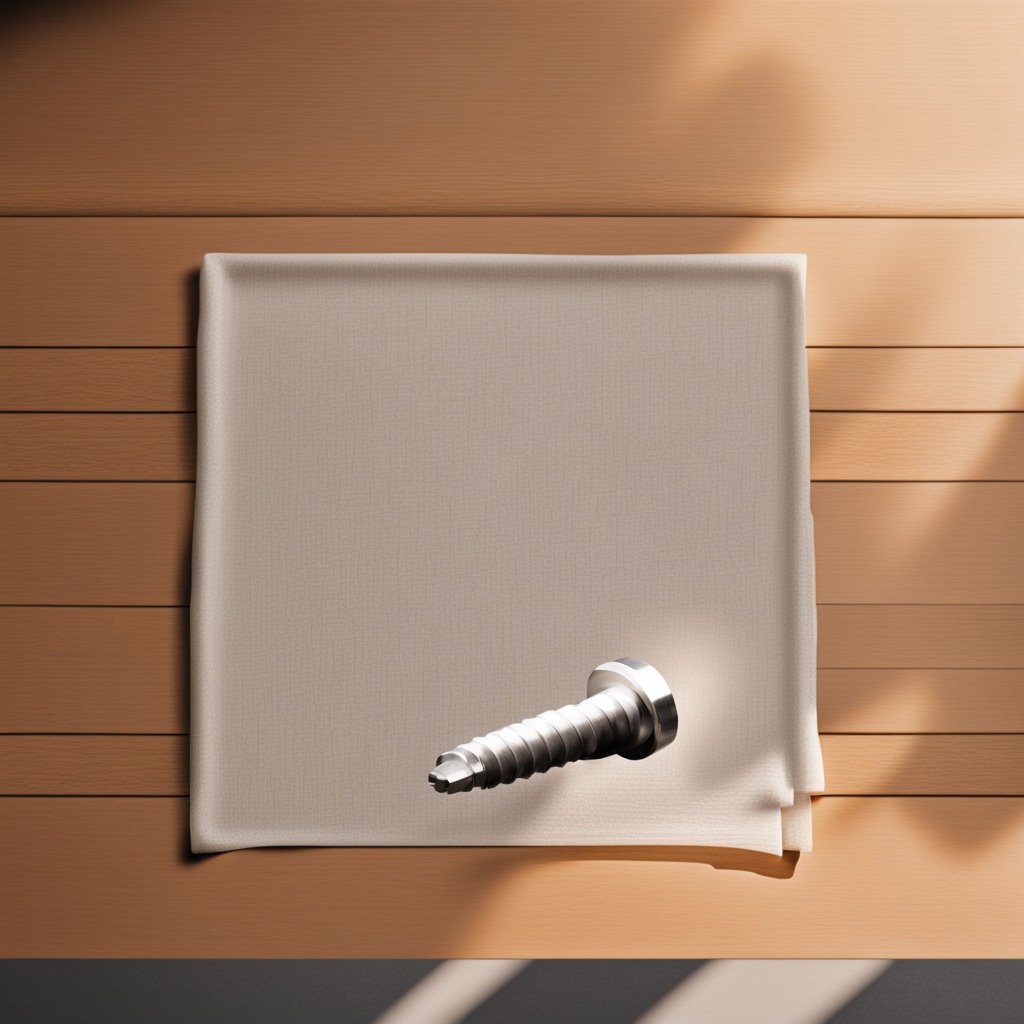
A metal screw lying on a wooden table in an outdoor workshop during daytime bright natural light soft shadows worn but beneath the cloth